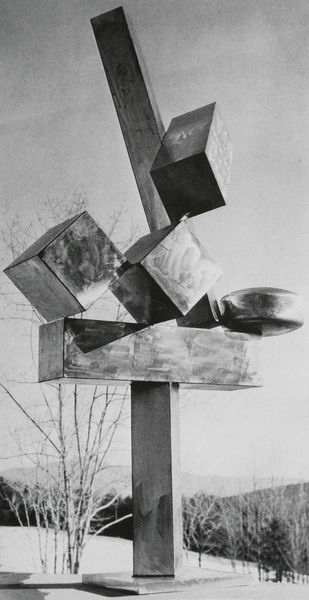
Titel: Cubi XIX
Künstler: David Smith
Standort: London
Institution: Tate Gallery
Schlagwörter: baum, fuß, himmel, bäume, landschaft, ball, hochformat, lang, hügel, figur, wald, kreis, rund, turm, skulptur, gewicht, abstrakt, formen, linien, metall, balken, bronze, plastik, hoch, foto, fotografie, photographie, eisen, eckig, kreuz, rechteck, linie, draußen, groß, plastisch, liniar, würfel, geometrisch, quader, frei, stapel, winterlandschaft, schief, schwebend, geometrie, quadrat, viereck, kuben, aufstrebend, gipfelkreuz, dreidimensional, kubus, stele, elemente, elipse, dimension, hochformatig, klötze, sockelplatte, freilandskulptur, kreuzgebilde, landschafstskulptur, steele